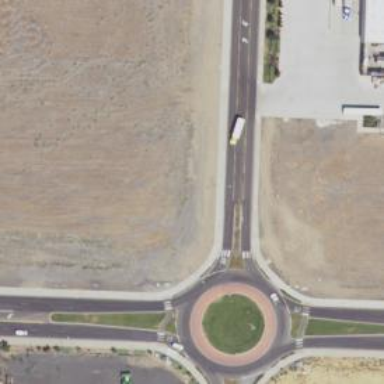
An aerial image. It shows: Marked crossing on the road.